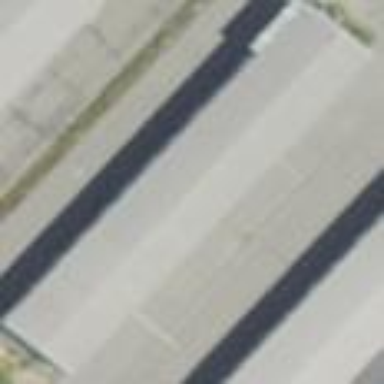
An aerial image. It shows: Hangar.